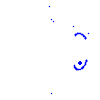
Particle: proton